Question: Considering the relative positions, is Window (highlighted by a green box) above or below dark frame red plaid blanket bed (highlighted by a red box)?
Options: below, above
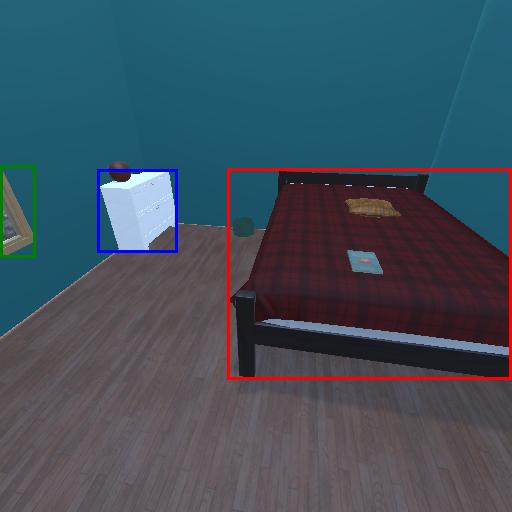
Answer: below